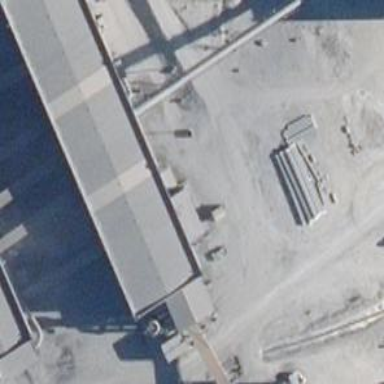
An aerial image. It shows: Industrial building.